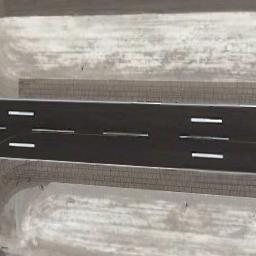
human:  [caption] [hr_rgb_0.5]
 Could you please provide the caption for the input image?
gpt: The runway with several touchdown zone markings goes through the open area .

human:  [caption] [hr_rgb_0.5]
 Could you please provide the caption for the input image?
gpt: The runway is on the bare land .

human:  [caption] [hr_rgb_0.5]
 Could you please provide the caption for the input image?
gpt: The runway is surrounded by open space .

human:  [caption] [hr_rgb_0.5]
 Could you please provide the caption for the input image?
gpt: There is a concrete floor next to the runway  There are white short and thick signs on the runway .

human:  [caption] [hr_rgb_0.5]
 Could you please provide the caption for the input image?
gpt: There are white empty land beside the runway .